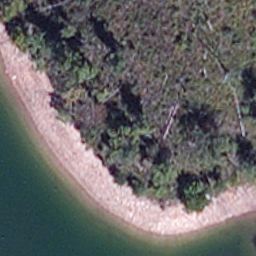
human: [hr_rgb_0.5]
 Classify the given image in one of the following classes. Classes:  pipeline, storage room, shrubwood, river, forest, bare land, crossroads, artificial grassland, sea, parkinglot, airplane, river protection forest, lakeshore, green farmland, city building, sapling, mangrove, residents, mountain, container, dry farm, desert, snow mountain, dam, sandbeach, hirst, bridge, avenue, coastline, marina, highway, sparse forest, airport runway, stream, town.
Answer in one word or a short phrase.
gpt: lakeshore